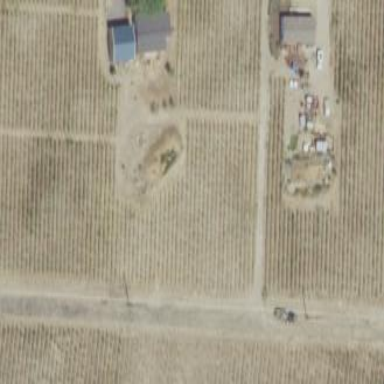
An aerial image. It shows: Vineyard with grape crops.